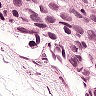
Metastatic tissue present: yes